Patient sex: M
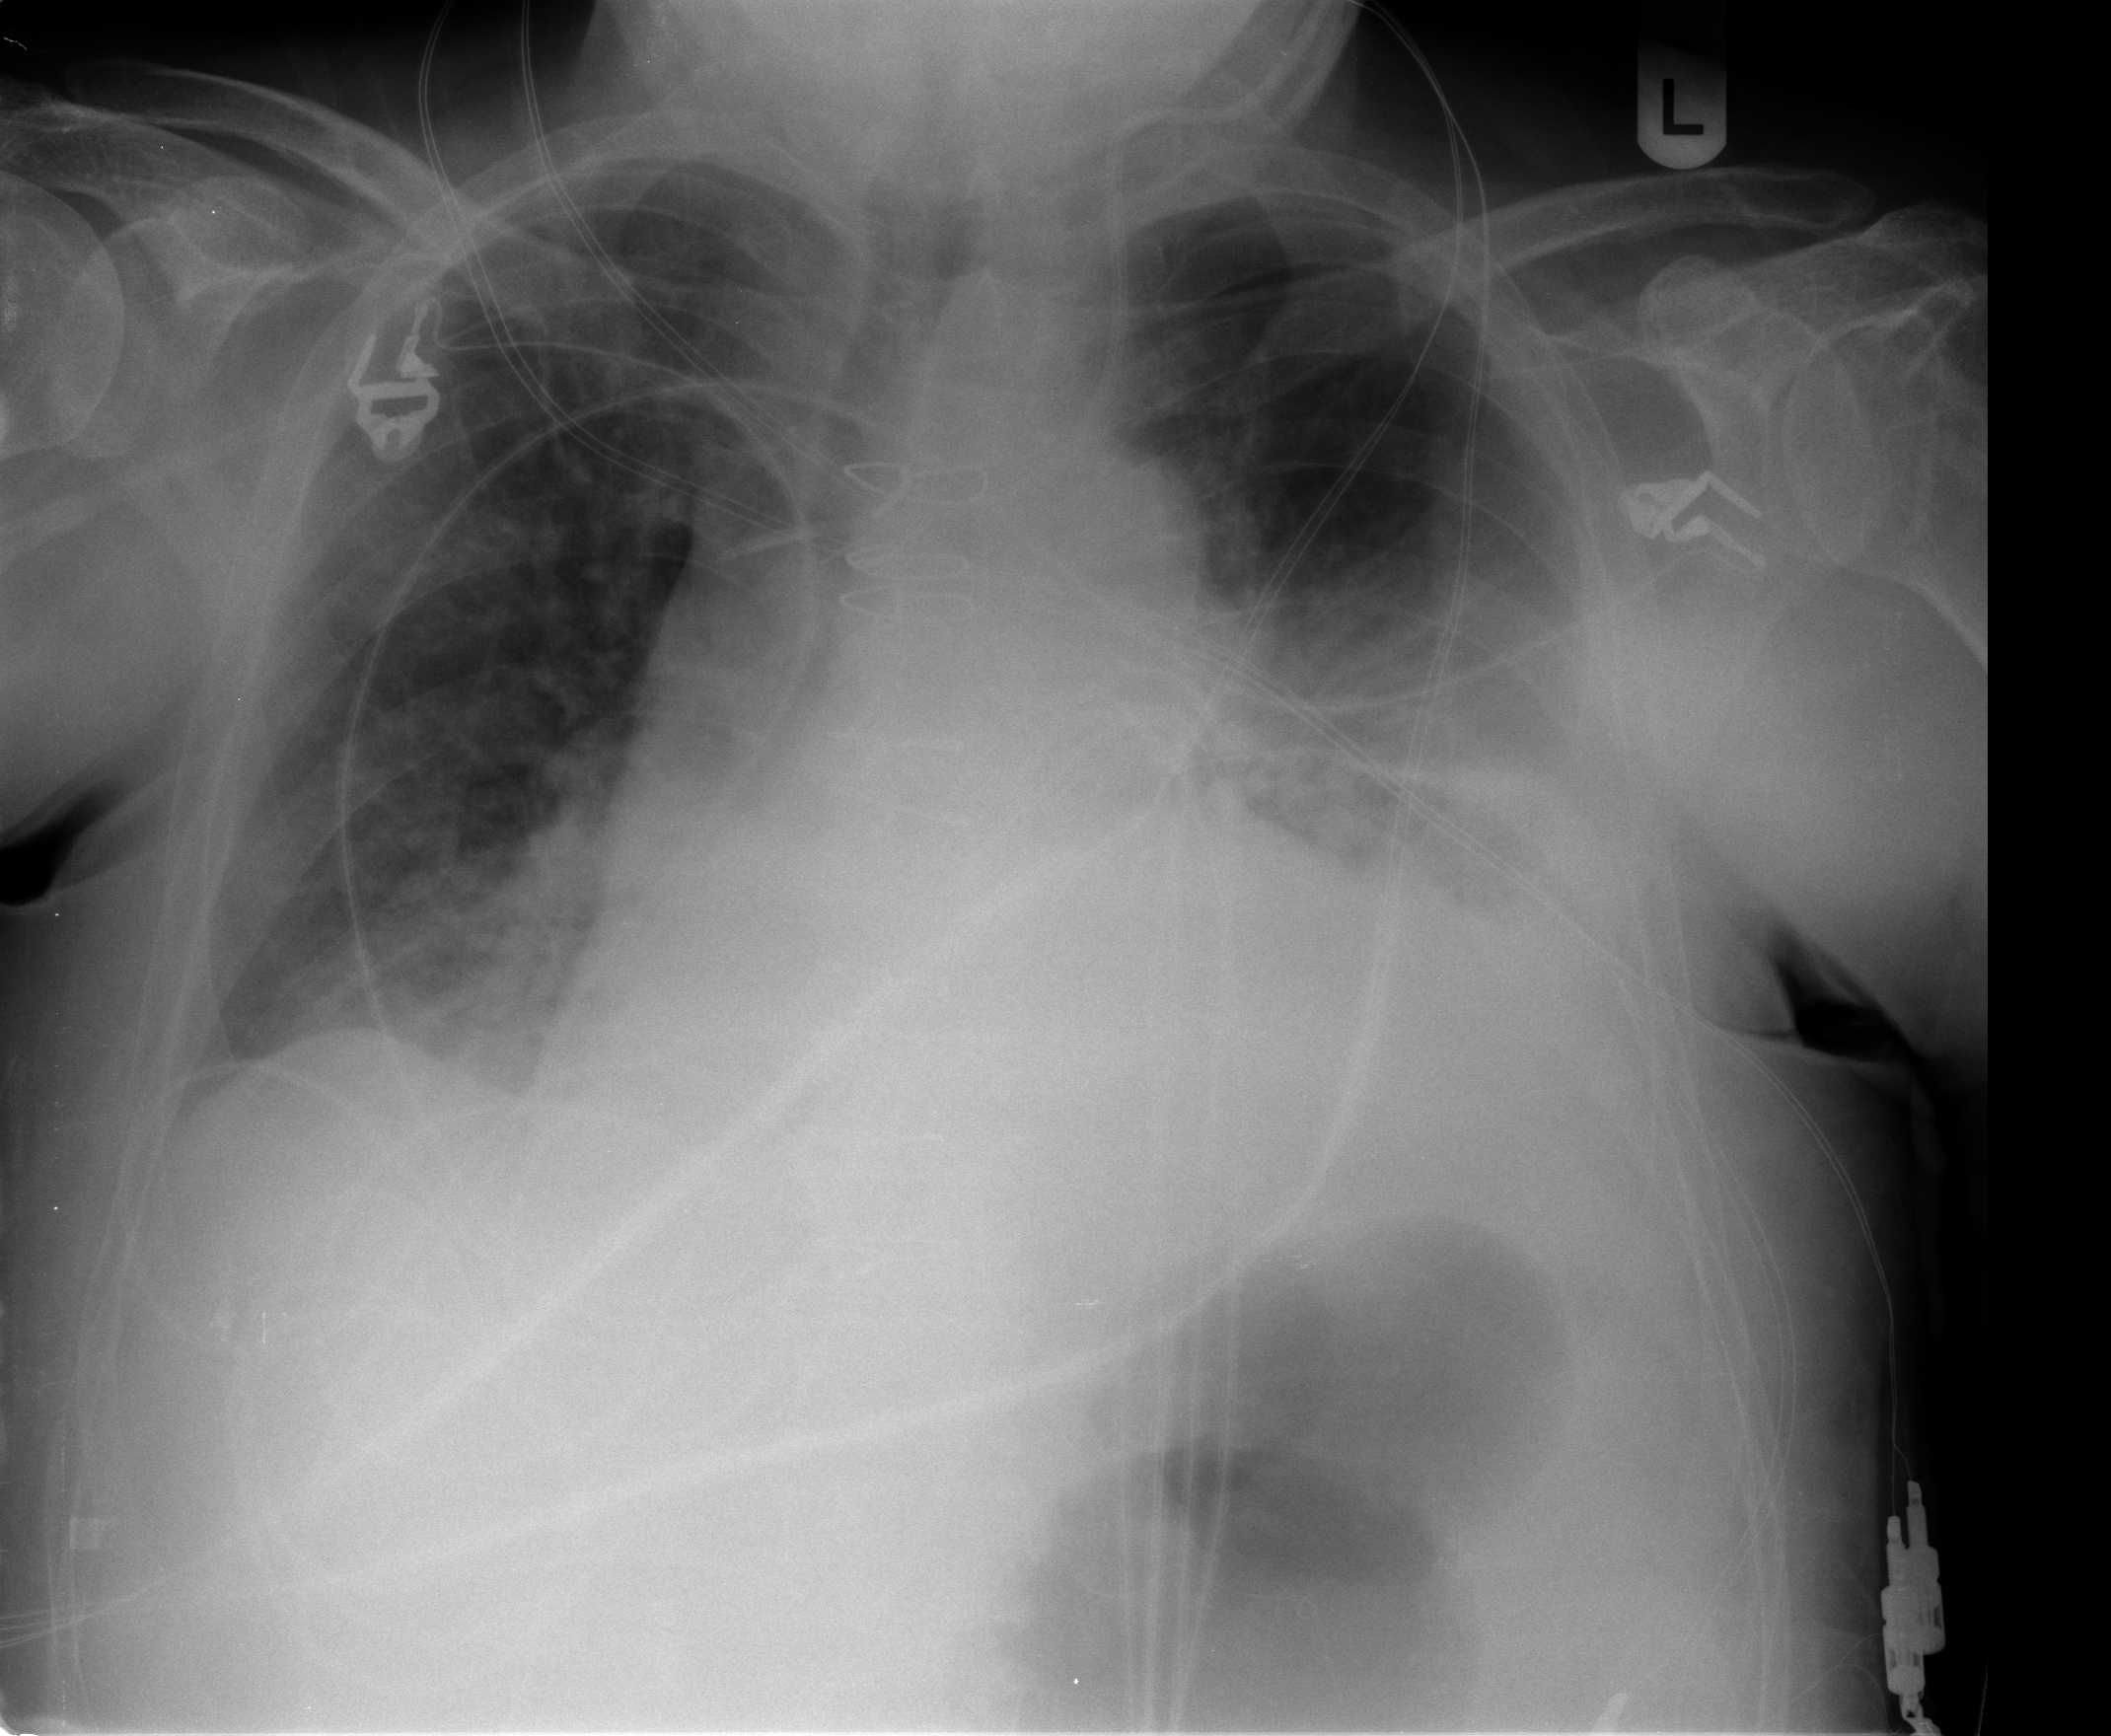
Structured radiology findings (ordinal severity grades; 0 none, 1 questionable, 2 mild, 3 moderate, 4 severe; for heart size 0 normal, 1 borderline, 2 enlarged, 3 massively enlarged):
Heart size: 2
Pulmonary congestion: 2
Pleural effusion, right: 0
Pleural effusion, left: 2
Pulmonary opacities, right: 0
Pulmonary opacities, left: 0
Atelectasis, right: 1
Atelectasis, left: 3